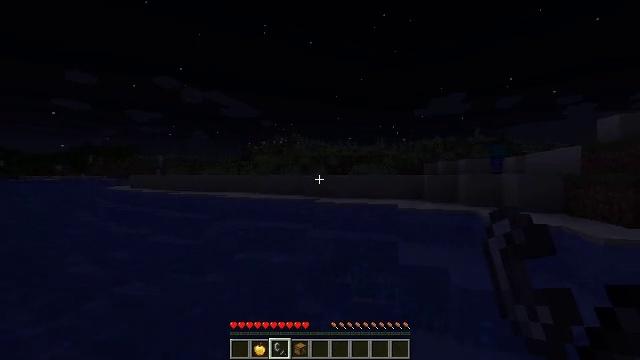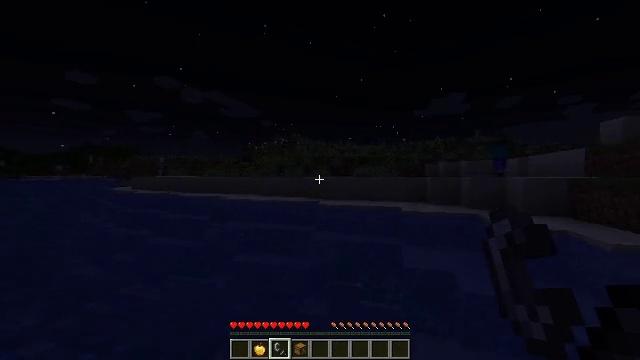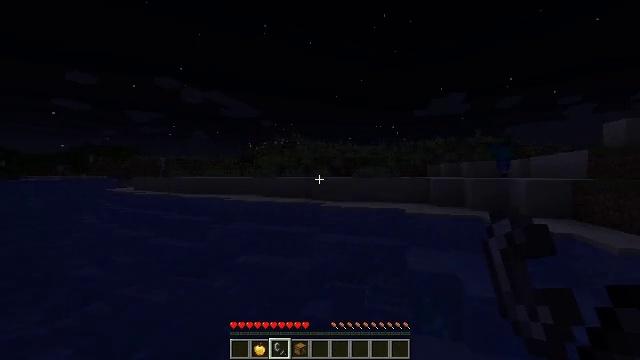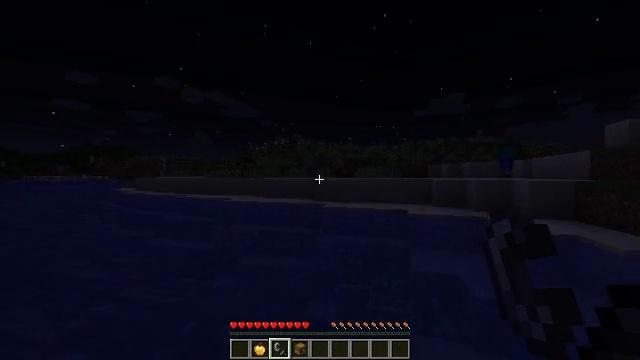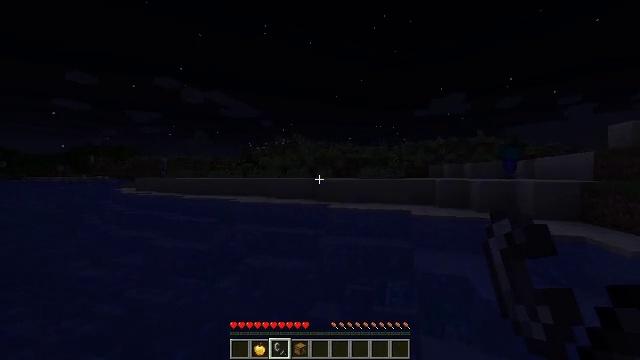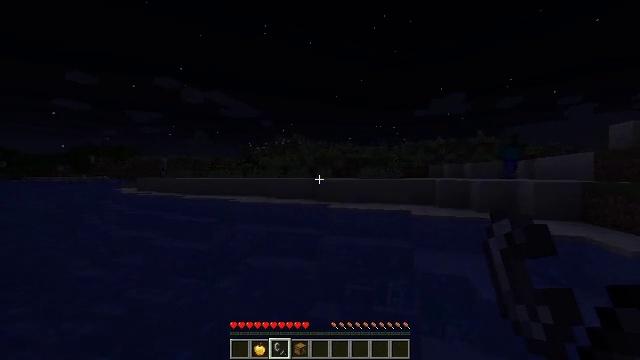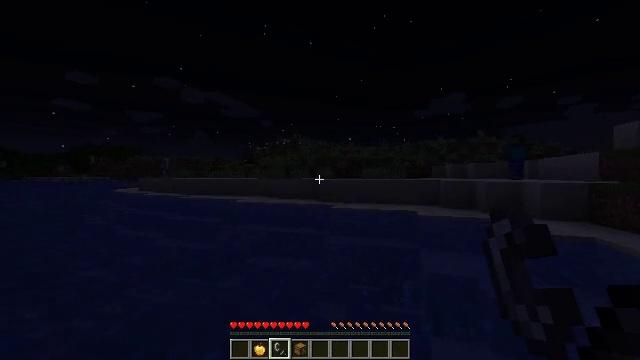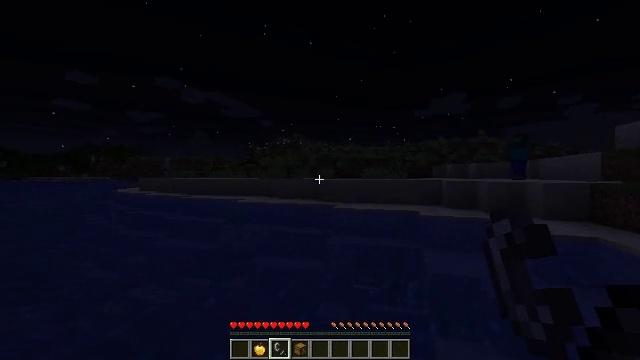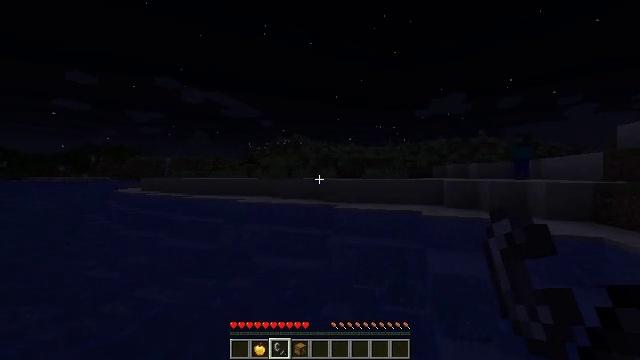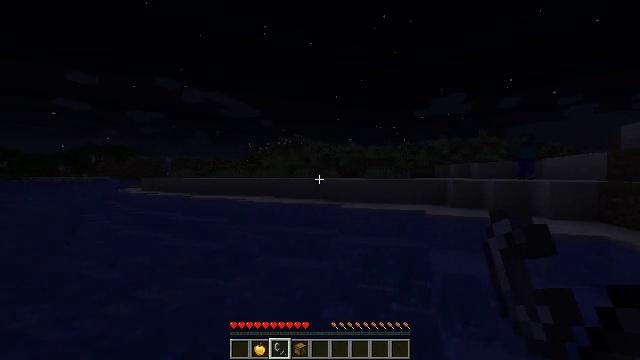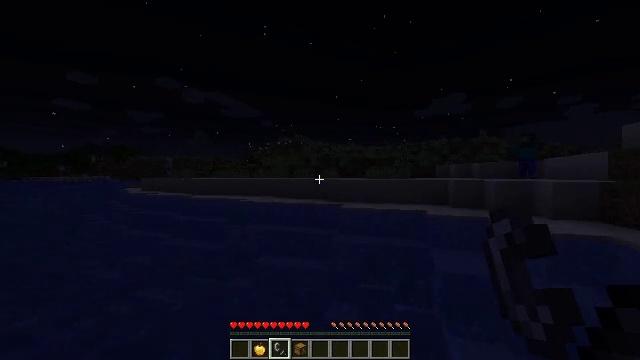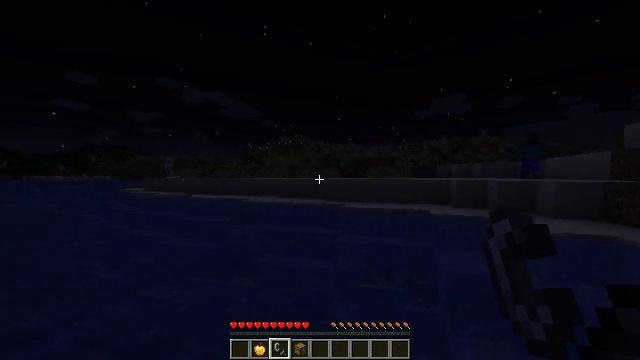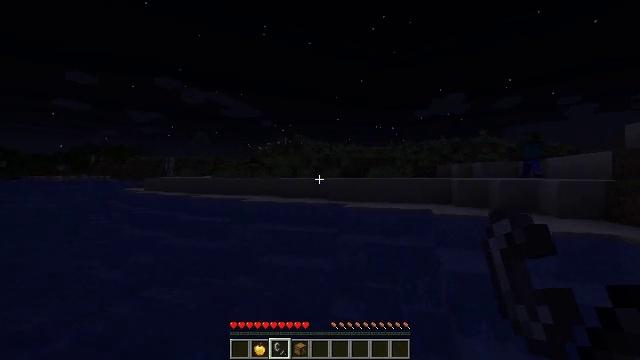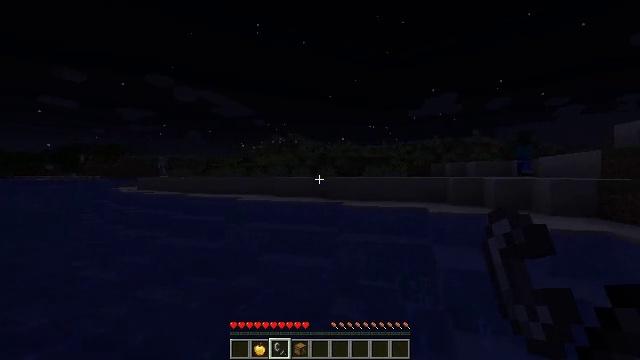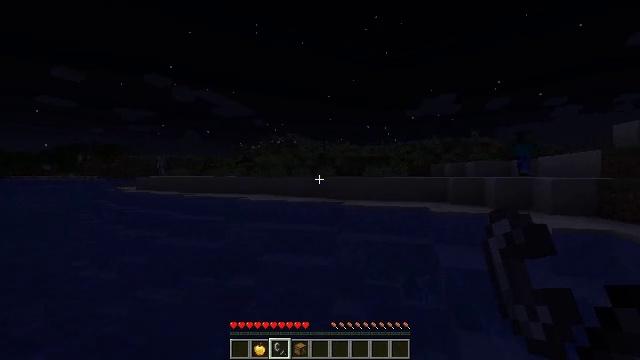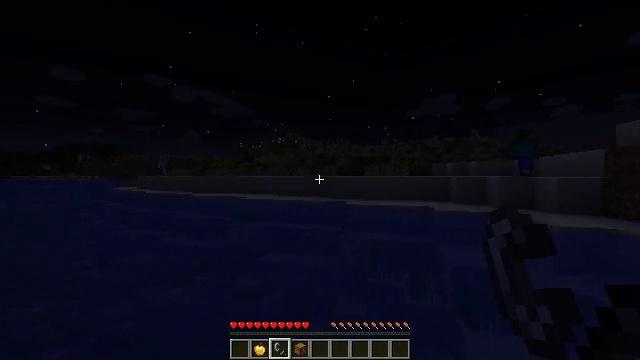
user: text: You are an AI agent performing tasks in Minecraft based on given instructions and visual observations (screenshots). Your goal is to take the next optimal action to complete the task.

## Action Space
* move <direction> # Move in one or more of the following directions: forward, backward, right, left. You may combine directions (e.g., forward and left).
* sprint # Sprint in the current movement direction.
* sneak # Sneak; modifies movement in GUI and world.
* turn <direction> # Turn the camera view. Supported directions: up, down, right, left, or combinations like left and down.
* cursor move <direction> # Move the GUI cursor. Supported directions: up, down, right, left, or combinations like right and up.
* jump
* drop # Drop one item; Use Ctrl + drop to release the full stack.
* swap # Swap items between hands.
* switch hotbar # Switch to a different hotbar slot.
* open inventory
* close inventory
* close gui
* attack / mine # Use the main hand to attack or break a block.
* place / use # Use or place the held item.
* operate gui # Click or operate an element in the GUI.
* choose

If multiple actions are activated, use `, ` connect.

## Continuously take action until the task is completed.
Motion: motion action
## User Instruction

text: Remove a flint and steel from the inventory.
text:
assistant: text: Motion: move left
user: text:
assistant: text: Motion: move left
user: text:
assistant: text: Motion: move left
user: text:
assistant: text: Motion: move left
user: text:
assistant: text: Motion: move left
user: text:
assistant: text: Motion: move left
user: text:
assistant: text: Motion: move left
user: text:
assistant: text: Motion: move left
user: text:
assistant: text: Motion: move left
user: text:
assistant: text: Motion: move left
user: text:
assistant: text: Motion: move left
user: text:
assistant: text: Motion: move left
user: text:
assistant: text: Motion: move left, turn right
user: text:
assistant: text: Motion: move left
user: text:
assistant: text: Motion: move left
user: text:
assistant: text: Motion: move left
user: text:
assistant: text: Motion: move left
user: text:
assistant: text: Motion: move left
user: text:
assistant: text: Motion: move left
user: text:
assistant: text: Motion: move left
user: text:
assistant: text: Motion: move left
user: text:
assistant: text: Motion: move left
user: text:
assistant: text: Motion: move left
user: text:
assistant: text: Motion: move left
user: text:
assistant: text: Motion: move left
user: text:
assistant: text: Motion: move left
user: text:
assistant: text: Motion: move left
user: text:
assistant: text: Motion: move left
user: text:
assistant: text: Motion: move left, turn right
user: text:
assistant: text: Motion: move left